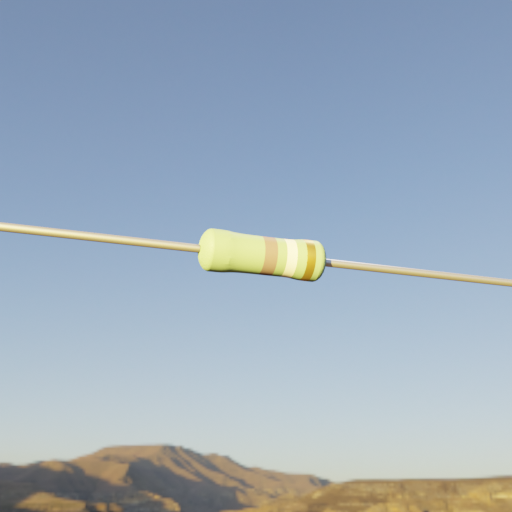
Resistor colour bands (in order): gray, white, gold